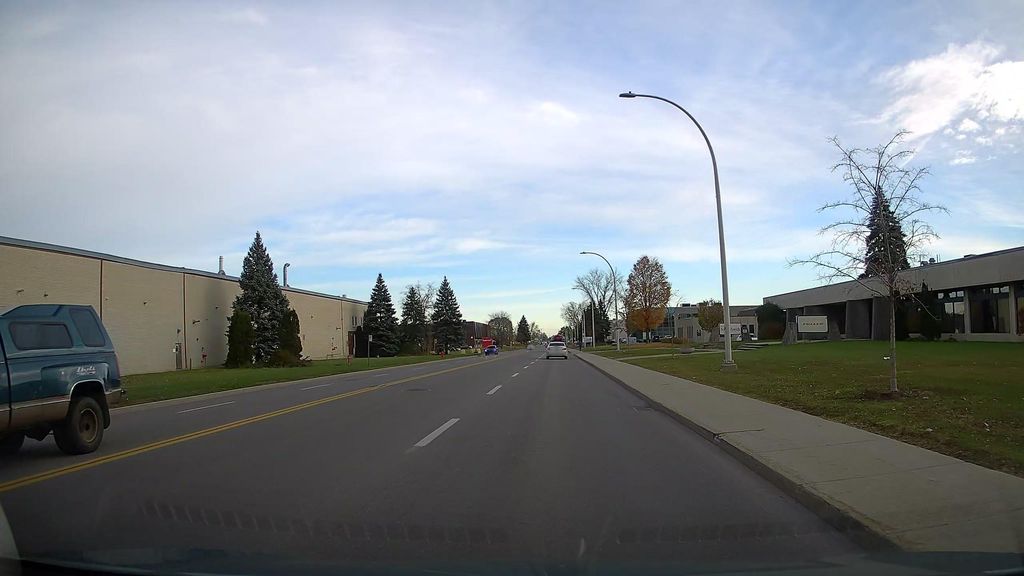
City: montreal